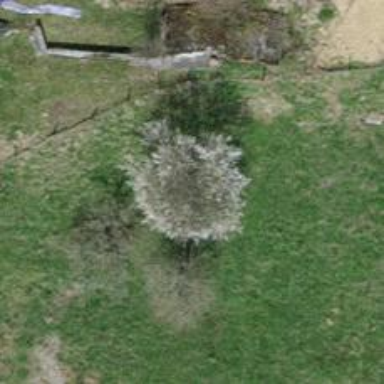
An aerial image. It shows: Beautiful tree in nature.